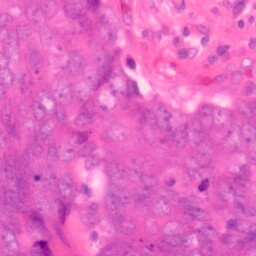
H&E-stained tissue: Colon